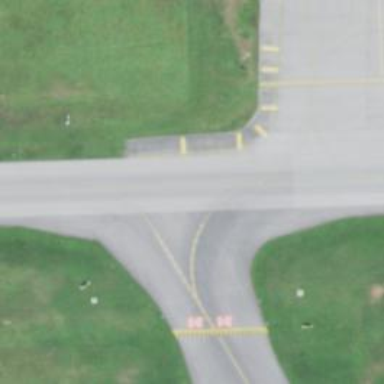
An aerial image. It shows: View of taxiway at the airport.